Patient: sex M, age 78
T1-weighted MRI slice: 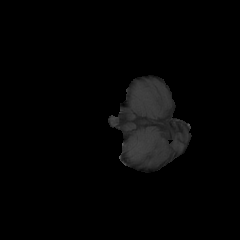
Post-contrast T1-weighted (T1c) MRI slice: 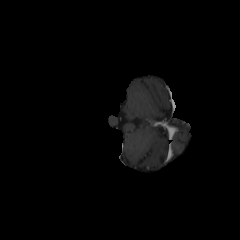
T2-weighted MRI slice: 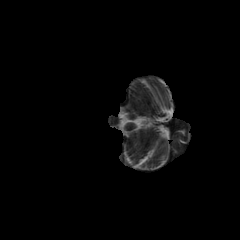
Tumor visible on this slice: no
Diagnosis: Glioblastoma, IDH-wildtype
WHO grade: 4